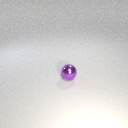
small purple metal sphere